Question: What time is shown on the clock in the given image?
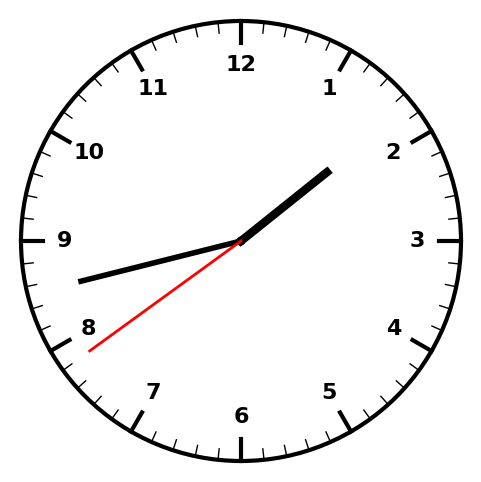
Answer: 01:42:39